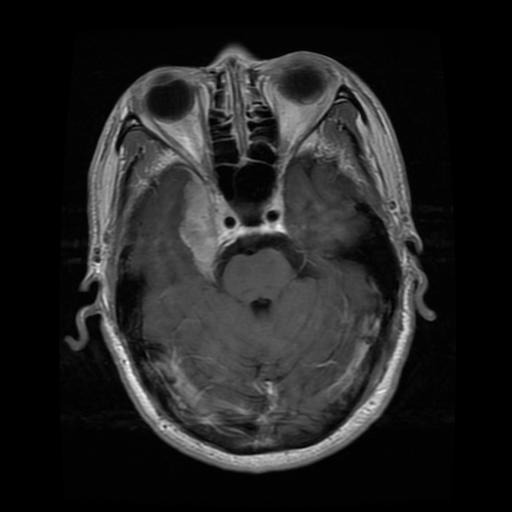
Label: meningioma